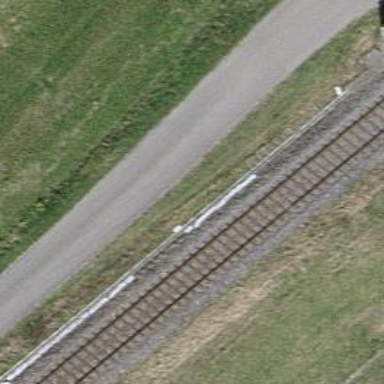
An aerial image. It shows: Track with grade 1 quality.